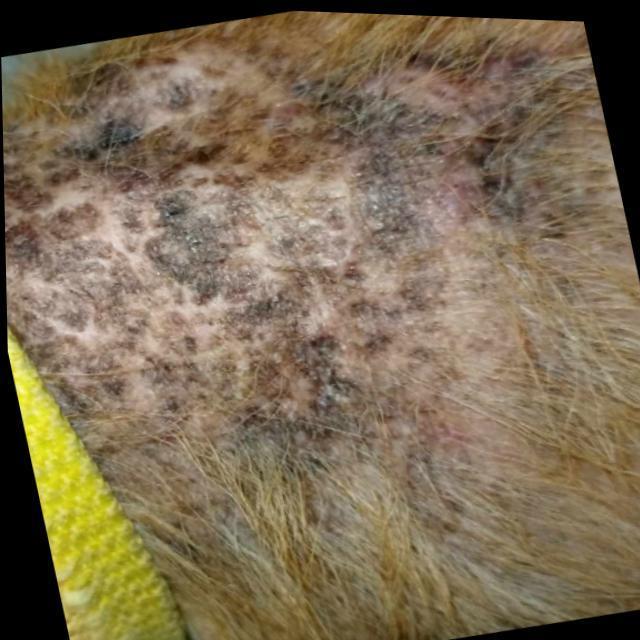
Canine demodicosis (Demodex mange) — caused by Demodex canis mites. Presents with alopecia, follicular papules, pustules, and comedones. Often localized on face and forelimbs.